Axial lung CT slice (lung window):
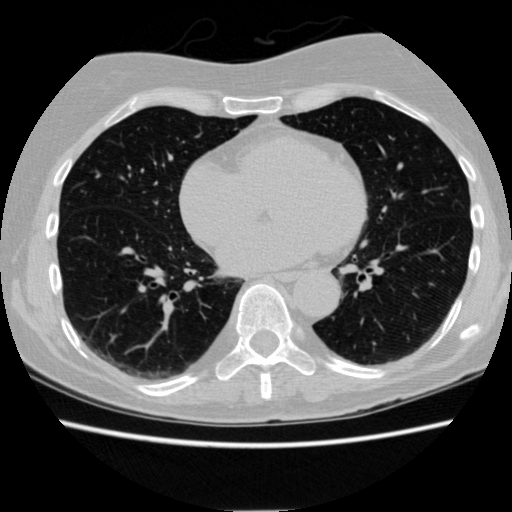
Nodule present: no